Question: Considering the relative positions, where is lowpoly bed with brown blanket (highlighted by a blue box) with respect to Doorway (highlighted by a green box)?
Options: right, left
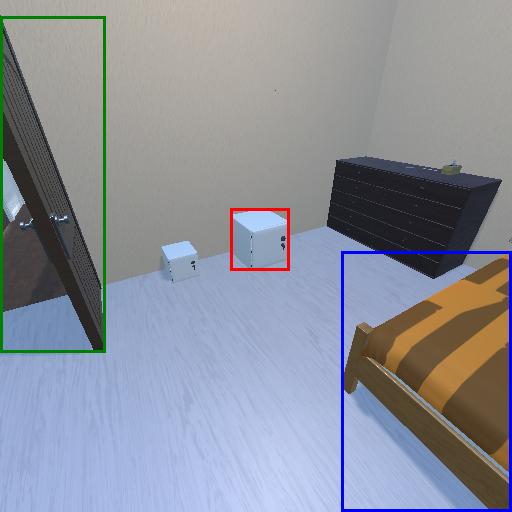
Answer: right